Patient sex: M
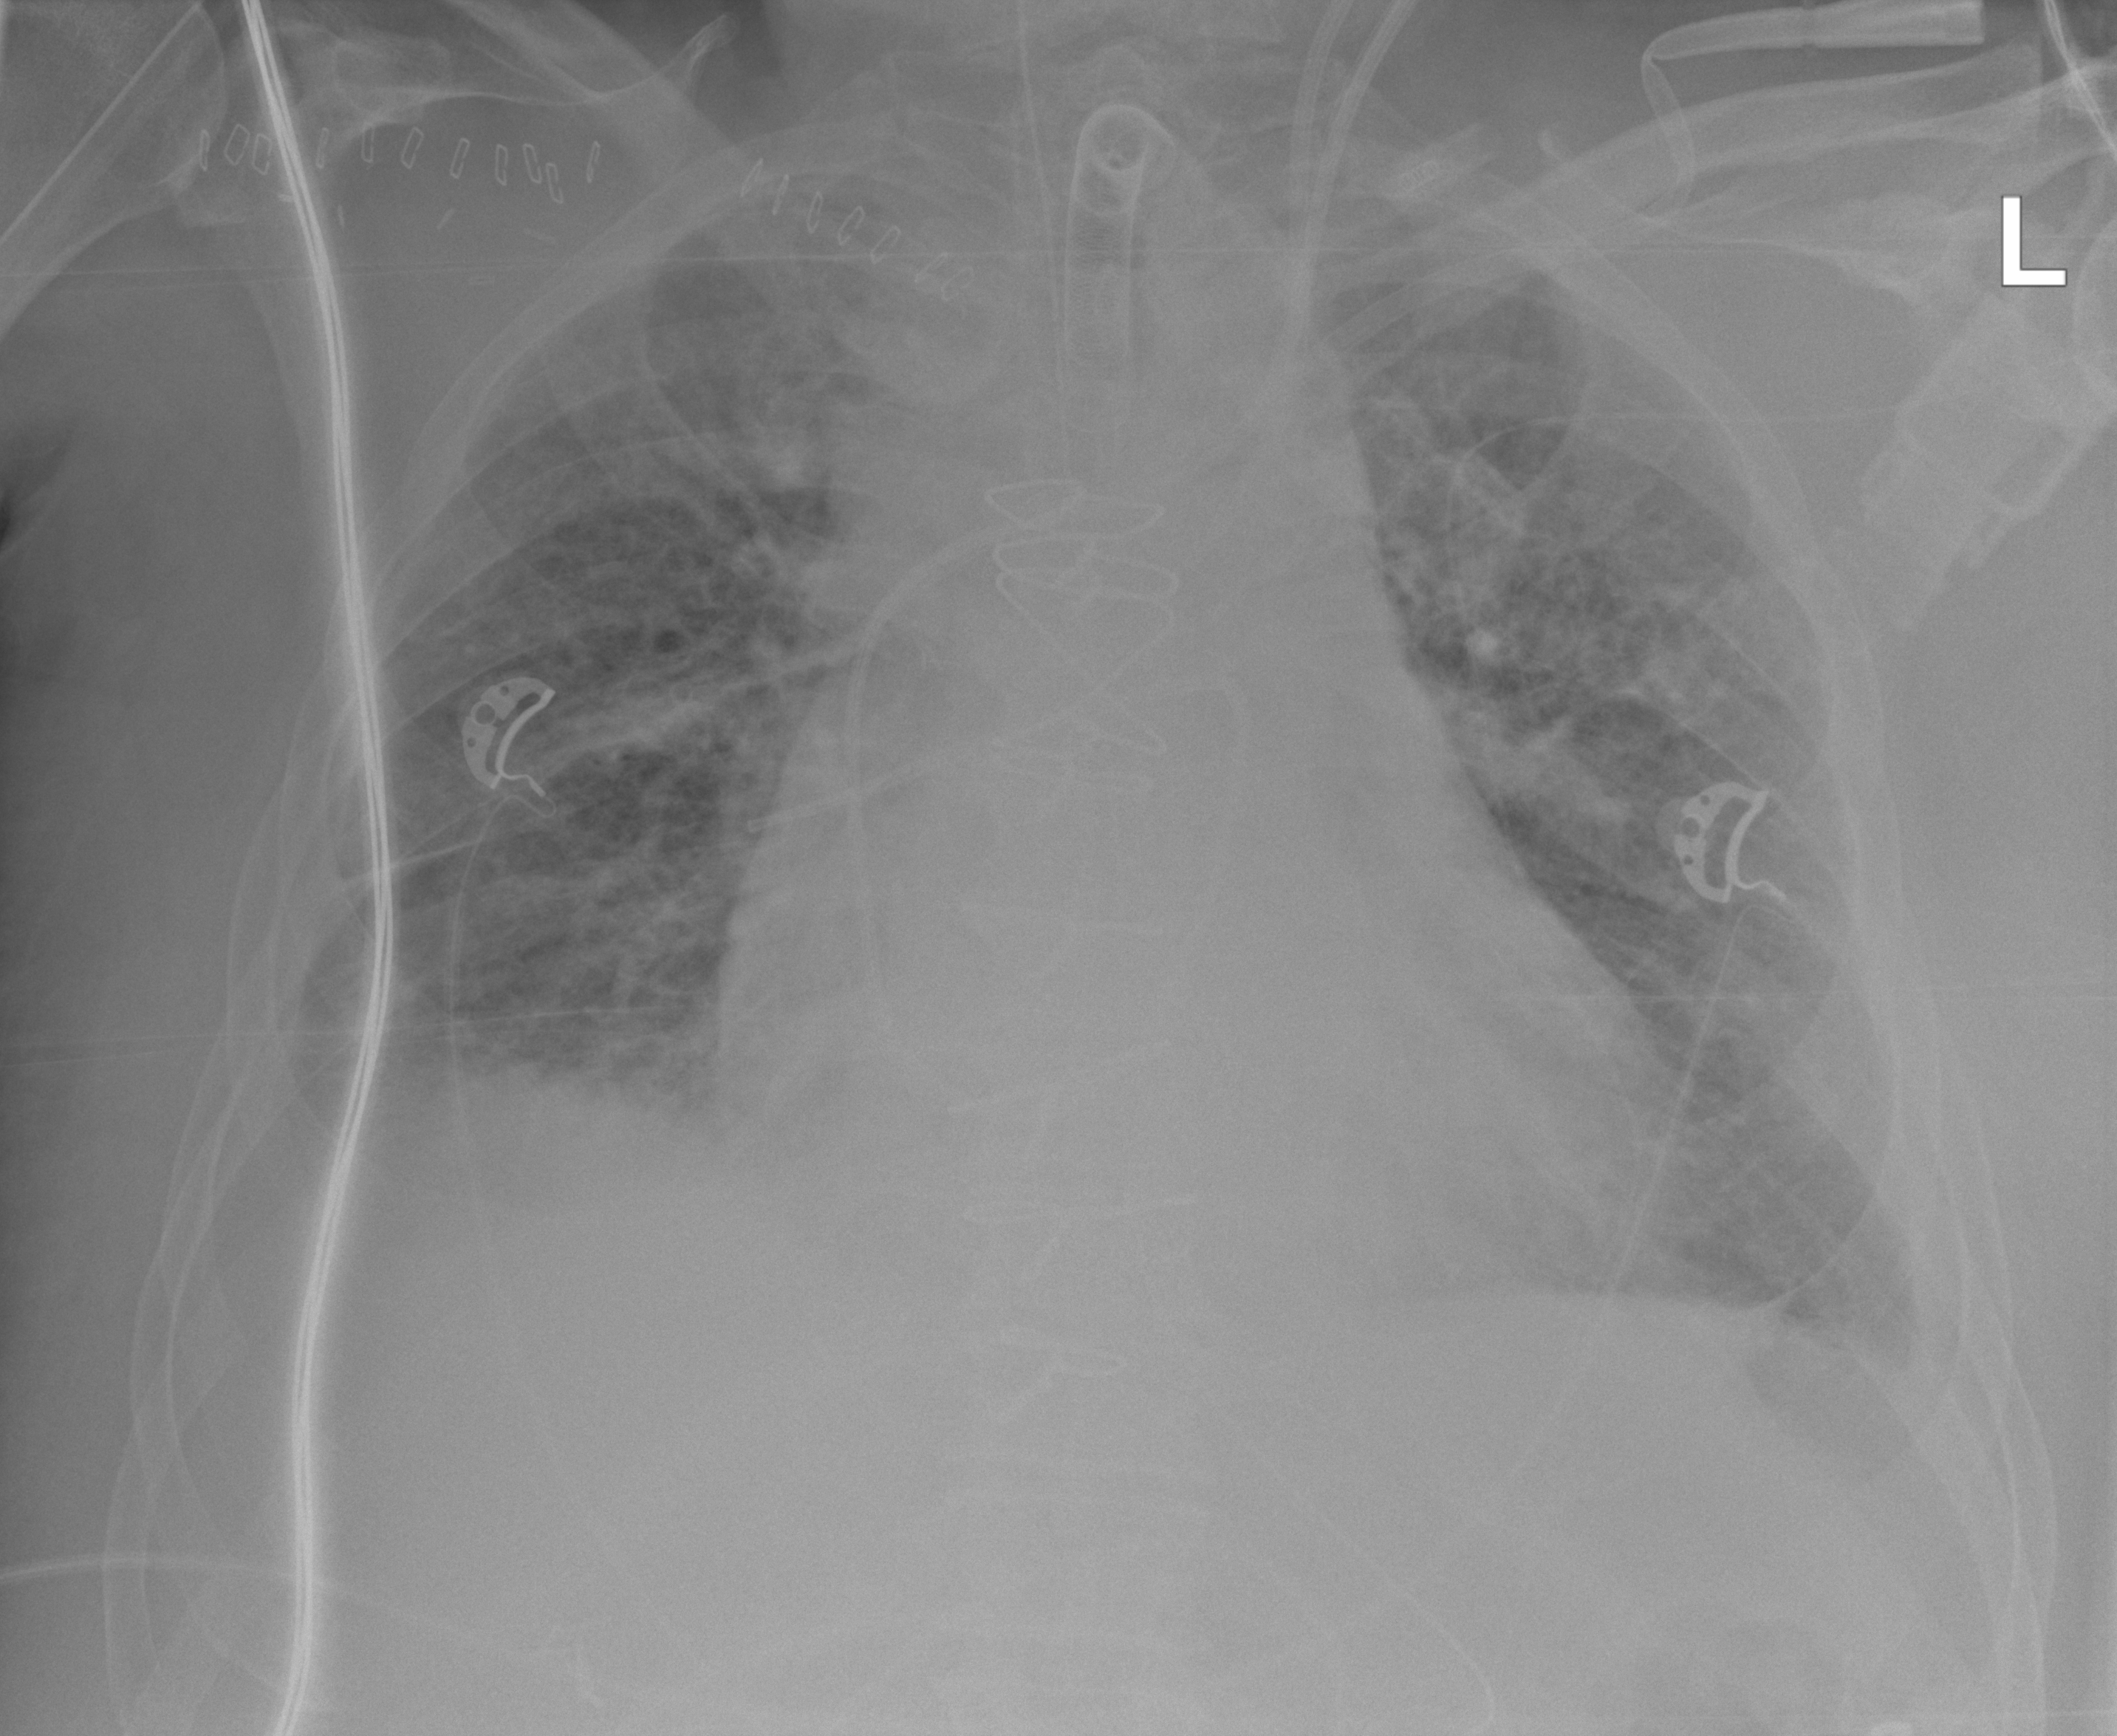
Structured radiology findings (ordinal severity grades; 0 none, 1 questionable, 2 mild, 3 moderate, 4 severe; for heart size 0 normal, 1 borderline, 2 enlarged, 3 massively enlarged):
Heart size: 2
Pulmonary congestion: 3
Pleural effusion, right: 2
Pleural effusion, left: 2
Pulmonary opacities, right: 1
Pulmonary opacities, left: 1
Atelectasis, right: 2
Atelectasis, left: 0